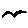
Label: bird